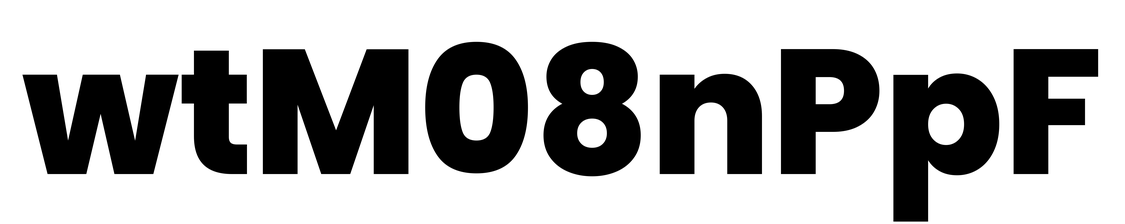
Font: Poppins-ExtraBold